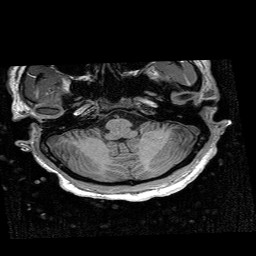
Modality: T1w
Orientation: coronal
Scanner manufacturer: siemens
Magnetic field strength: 3 T
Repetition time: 2.53 s
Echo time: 0.00267 s